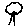
Label: tree